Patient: sex M, age 51
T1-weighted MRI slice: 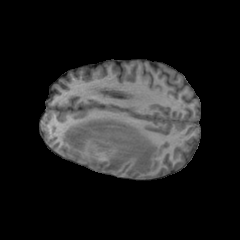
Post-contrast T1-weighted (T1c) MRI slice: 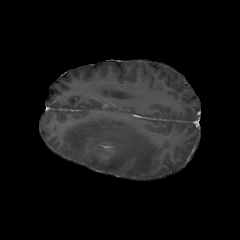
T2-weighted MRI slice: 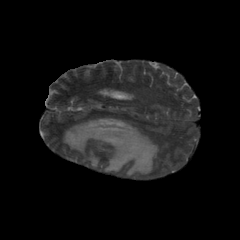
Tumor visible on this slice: yes
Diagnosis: Glioblastoma, IDH-wildtype
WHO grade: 4